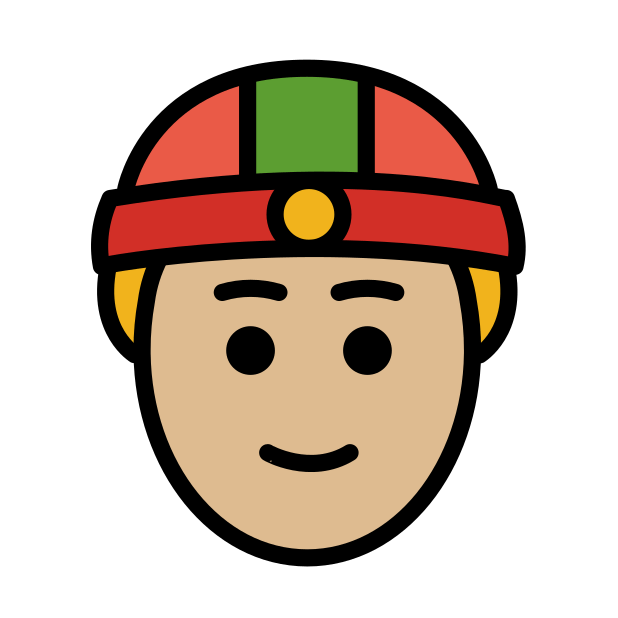
person with skullcap: medium-light skin tone